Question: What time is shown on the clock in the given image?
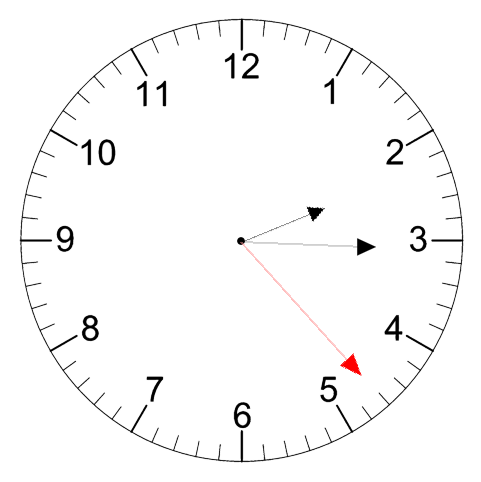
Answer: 02:15:23